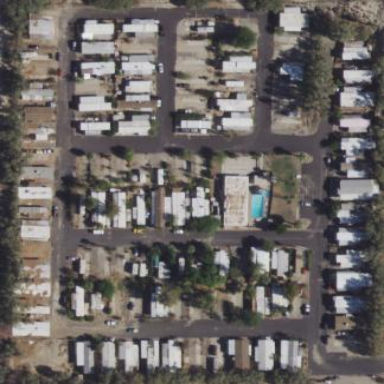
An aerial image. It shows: Residential area that serves as trailer park.